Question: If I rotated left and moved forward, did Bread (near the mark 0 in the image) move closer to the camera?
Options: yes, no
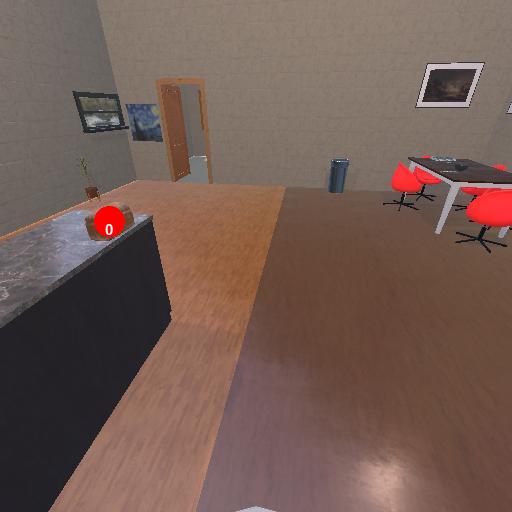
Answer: yes